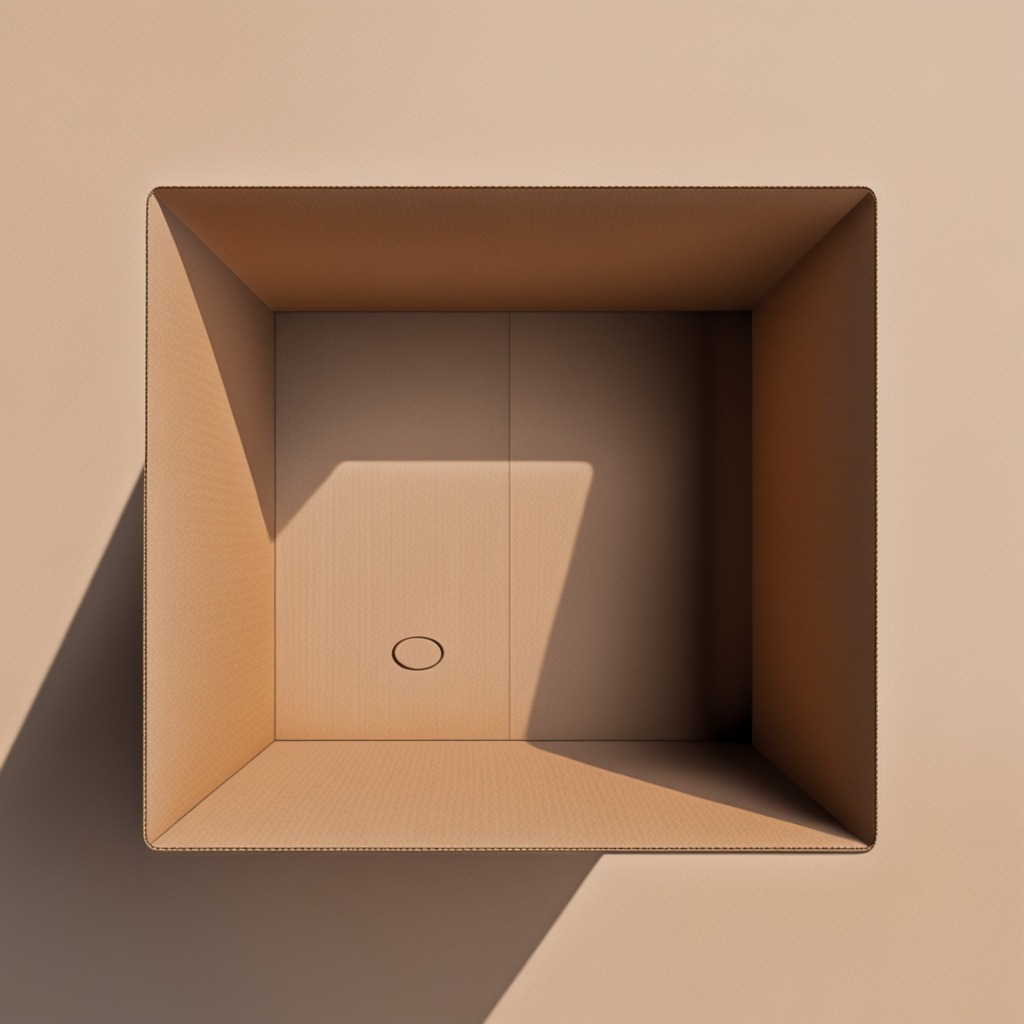
A rubber O-ring is lying on the cardboard box surface in an outdoor workshop during daytime bright natural light soft shadows slightly creased but